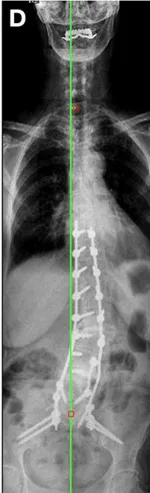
Postoperative coronal. Spinal alignment evaluation, using the Surgimap software sagittal alignment tools. In the sagittal plane, the SVA was reduced by 7.4 cm compared to the preoperative X-rays due to the Th9-Ileum fixation, correction with the L3-L4 intervertebral fusion (TLIF) and the 3-column osteotomy at the L4 level. To 0.5 cm post-op.
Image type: radiology (x_ray)